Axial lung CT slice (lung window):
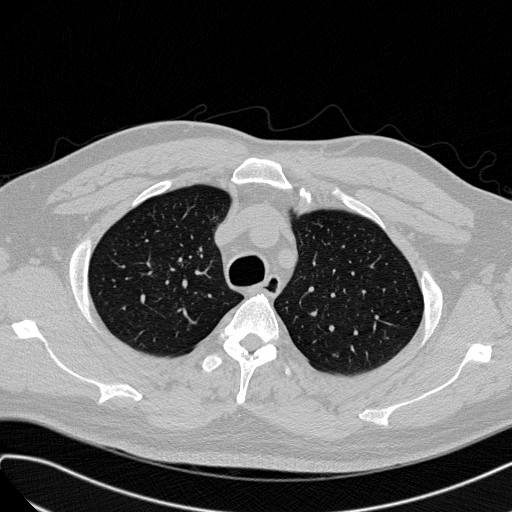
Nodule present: no